Interaction volume radius: 5 \u00c5
Interaction volume height: 15 \u00c5
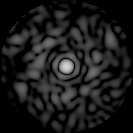
Disorder parameter: 0.8549